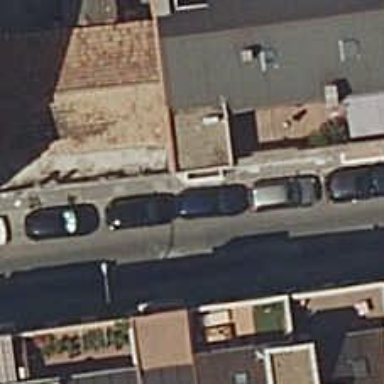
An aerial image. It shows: Motorcycle parking area.